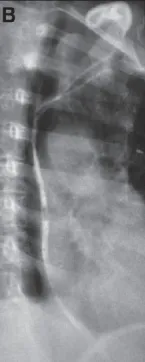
Mucosal relief phase. Shows smooth long segment stricture involving the upper and mid-thoracic esophagus. Note the tertiary contractions in the lower half of the esophagus.
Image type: radiology (x_ray)